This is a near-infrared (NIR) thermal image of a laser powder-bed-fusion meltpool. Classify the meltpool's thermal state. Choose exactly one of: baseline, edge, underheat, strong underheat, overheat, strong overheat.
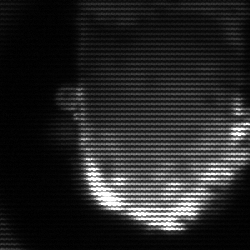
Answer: baseline